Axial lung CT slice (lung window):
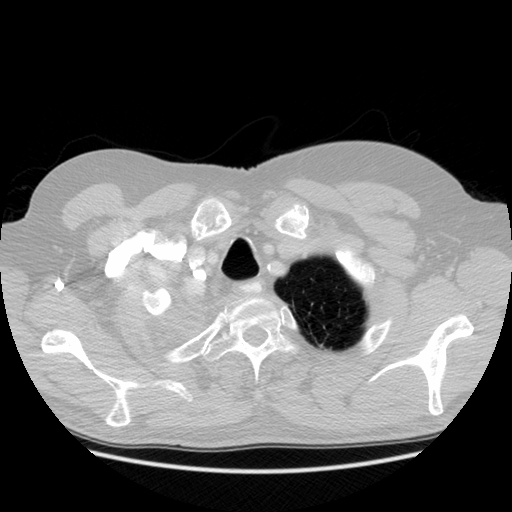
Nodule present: no